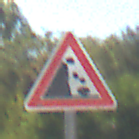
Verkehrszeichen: SteinschlagLinks
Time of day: Midday
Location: Outdoor (Nature)
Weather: Clear
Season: Summer
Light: Natural